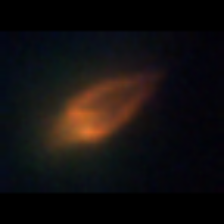
Taxon: Prorocentrum
Group: Dinoflagellates